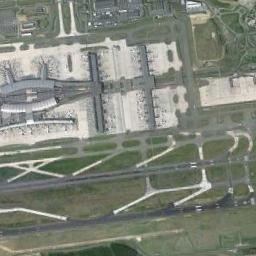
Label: airport